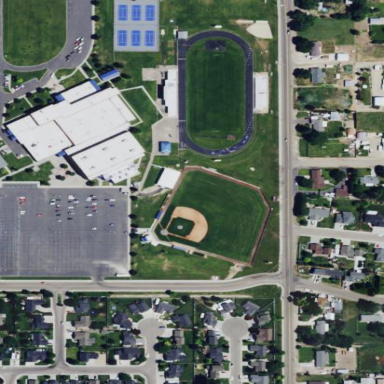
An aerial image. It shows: School.